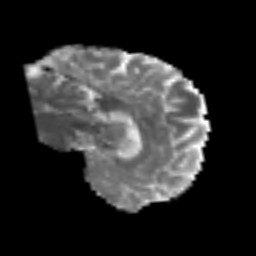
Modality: MD
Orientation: sagittal
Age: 49
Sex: male
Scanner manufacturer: siemens
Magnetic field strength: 3 T
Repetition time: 6.1 s
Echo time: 0.101 s